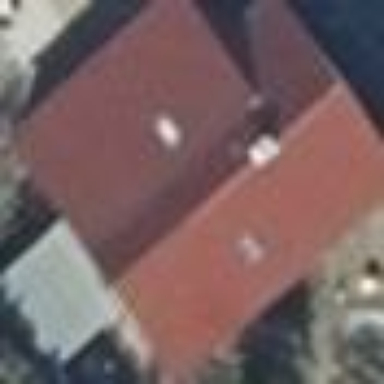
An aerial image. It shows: Maroon-colored house with flat roof.